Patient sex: M
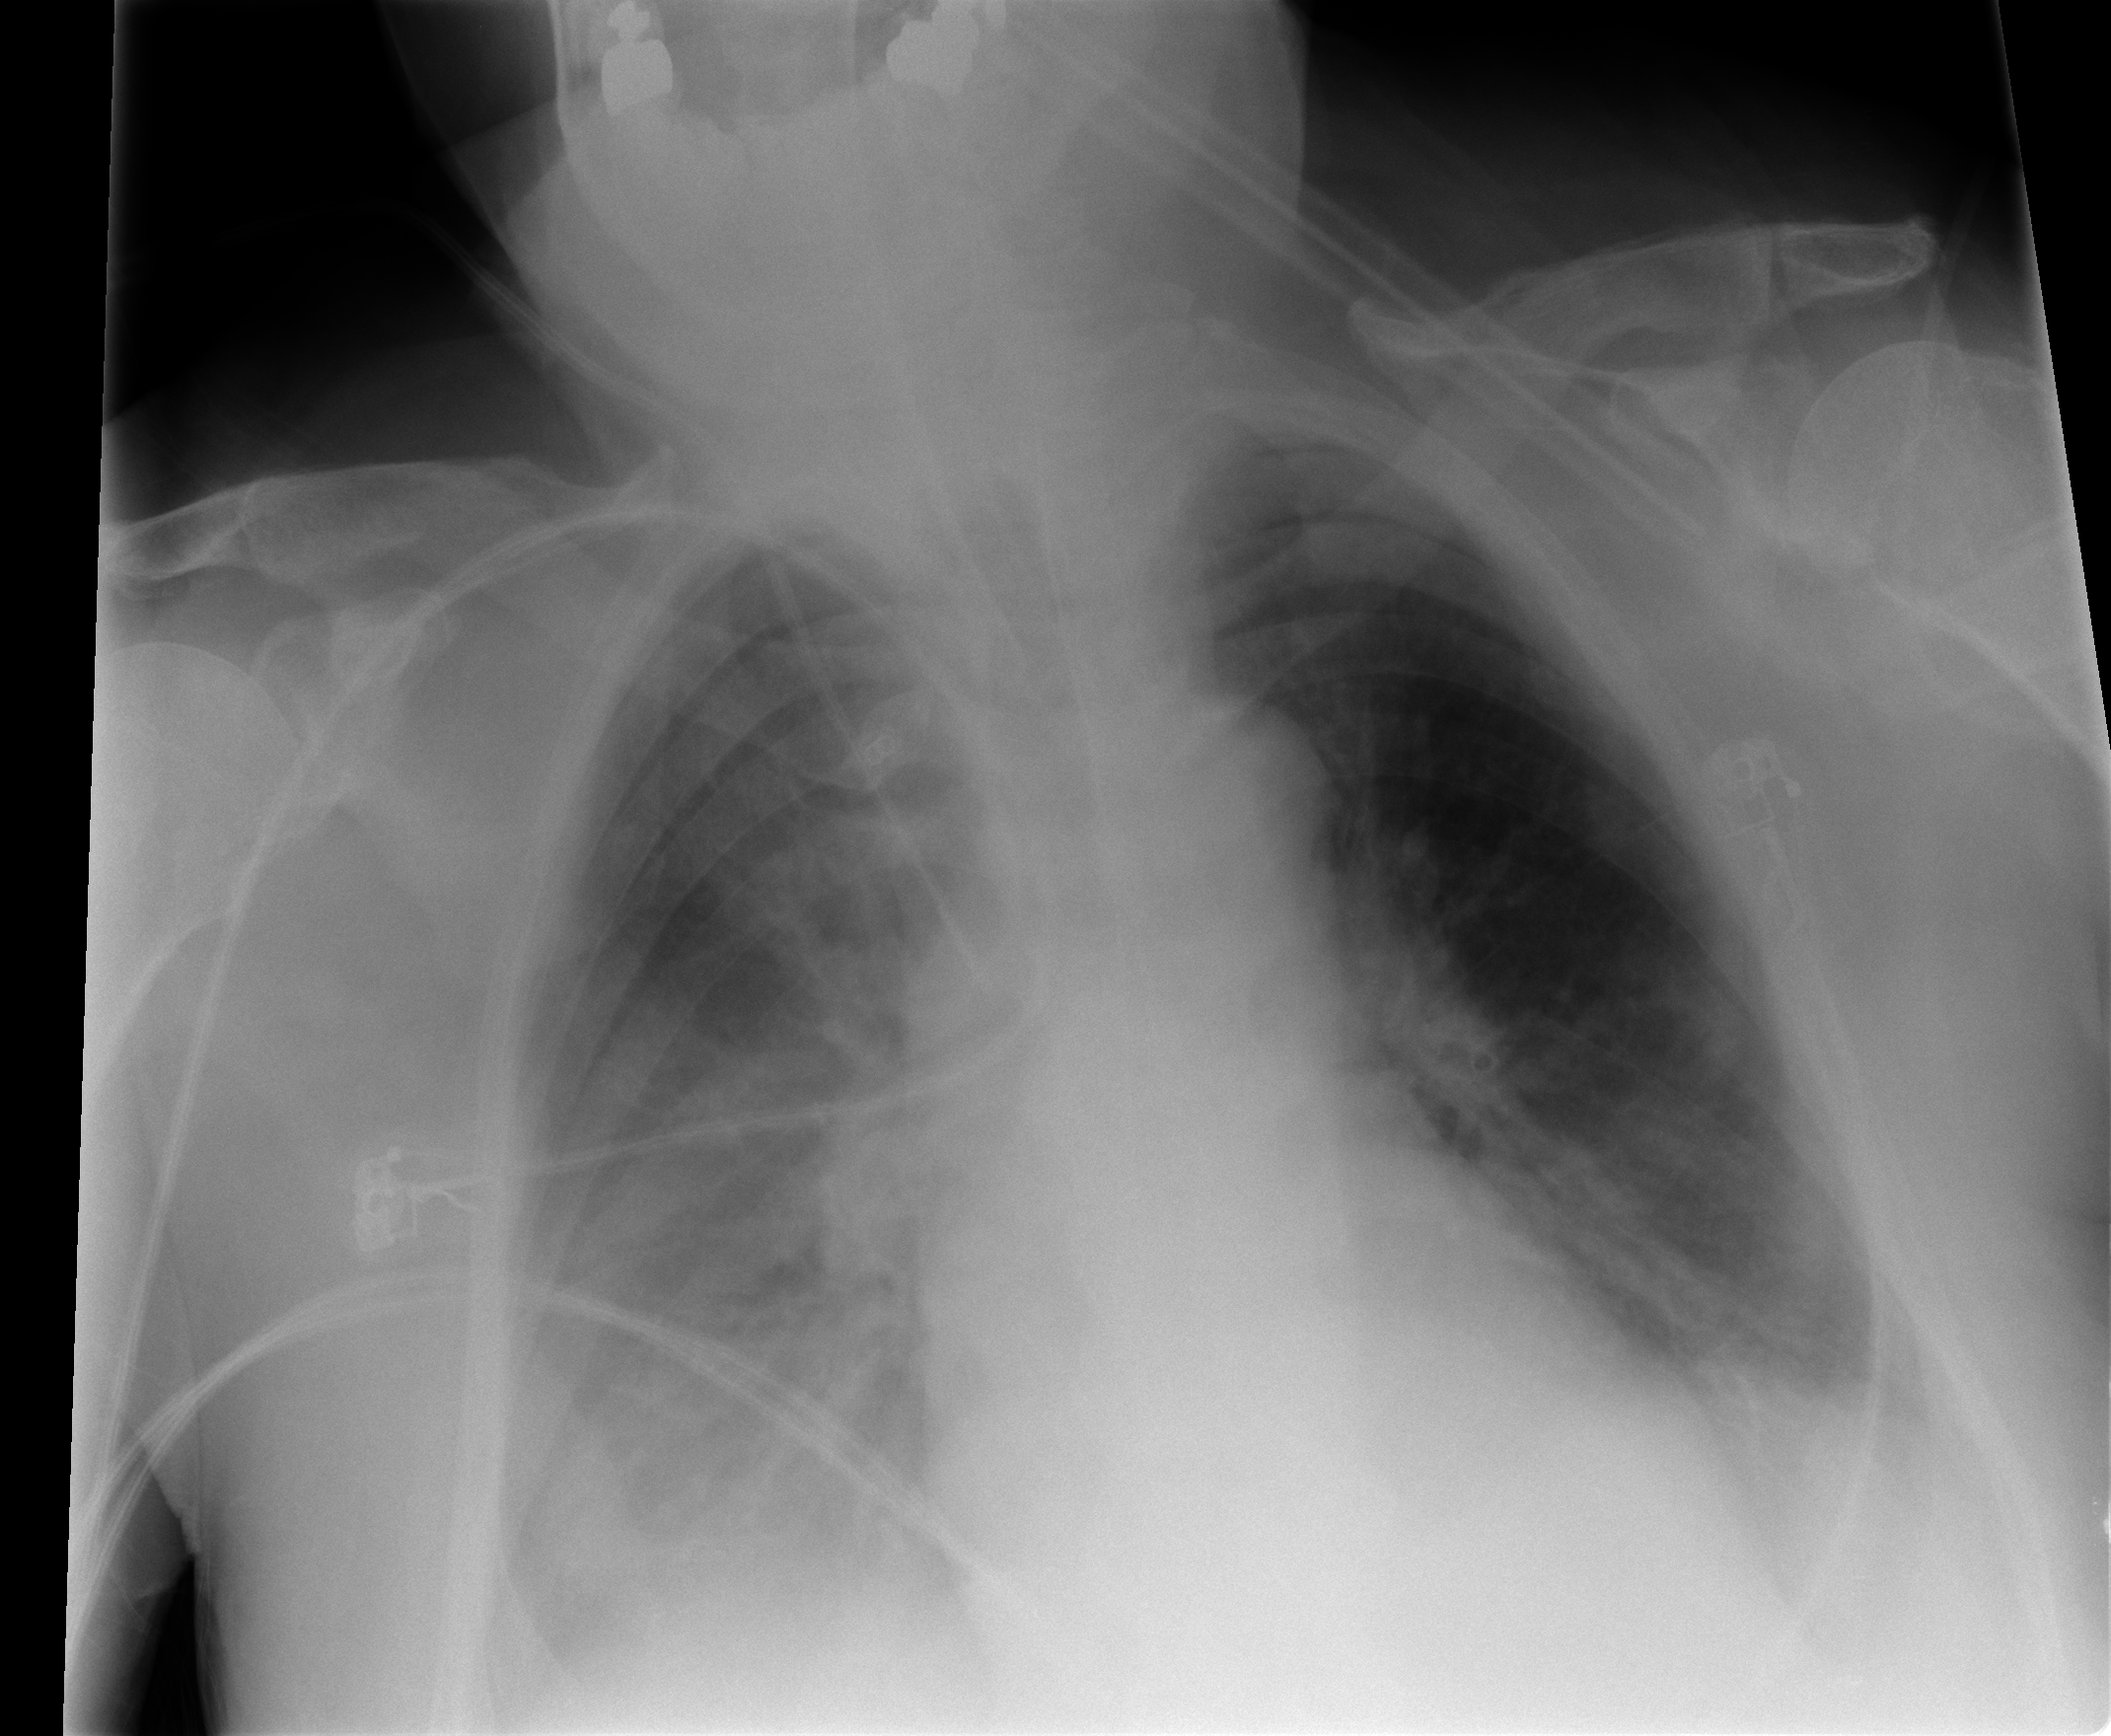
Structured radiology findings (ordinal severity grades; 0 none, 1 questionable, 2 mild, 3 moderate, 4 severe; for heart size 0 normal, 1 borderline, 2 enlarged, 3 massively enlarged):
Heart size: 0
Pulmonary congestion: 2
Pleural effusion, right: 3
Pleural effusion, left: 2
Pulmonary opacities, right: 2
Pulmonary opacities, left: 1
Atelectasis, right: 2
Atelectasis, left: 2